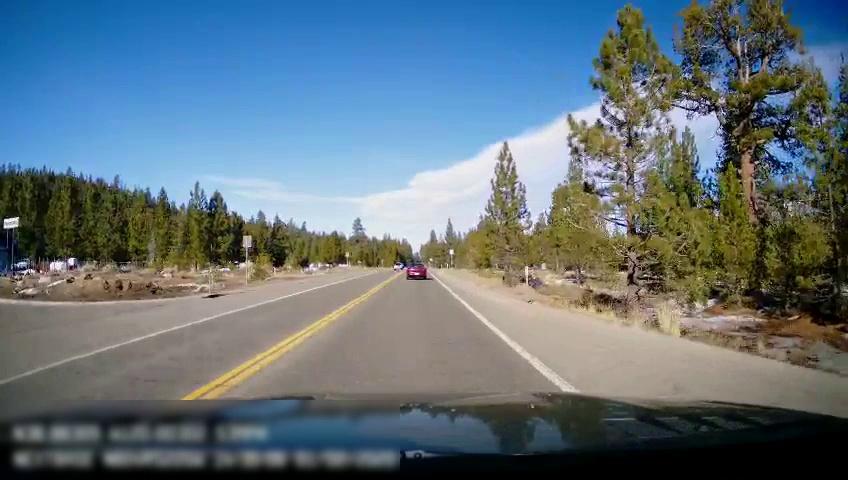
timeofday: Day
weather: Sunny
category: Drivable Space
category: Vehicles | Car
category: Lanes | Current Lane
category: Lanes | Current Lane
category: Lanes | Opposite Lane